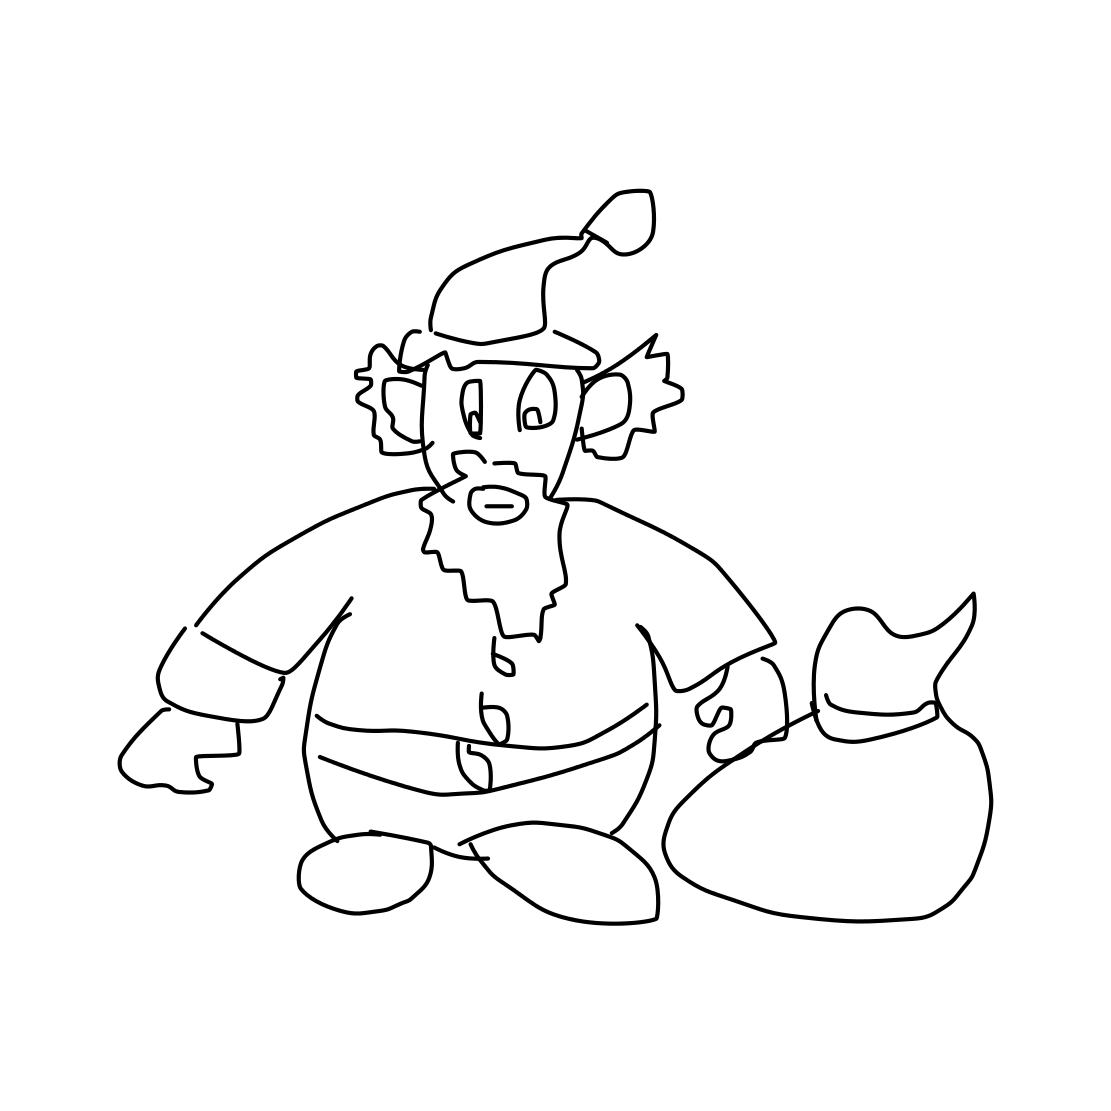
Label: santa claus